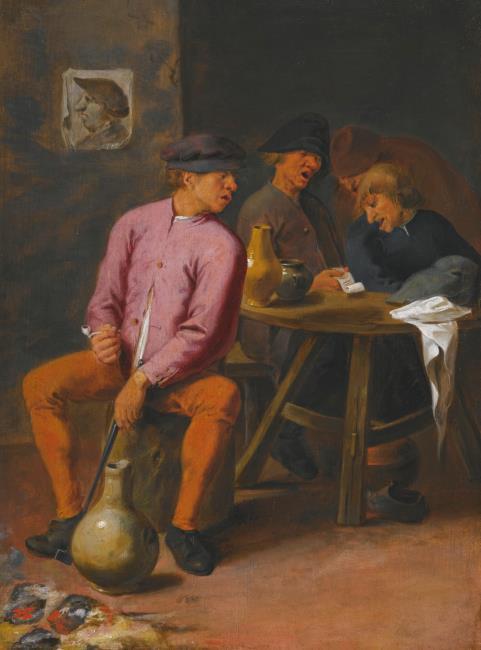
Title: Drunken singers seated around a table in a tavern
Artist: Joos van Craesbeeck
Earliest date: 1605
Latest date: 1651
Genre: painting
Iconography: Tobacco
Keywords: genre, interior view, inn, four human figures, singing, sitting, smoking (activity), pipe, jug (vessel), sheet music